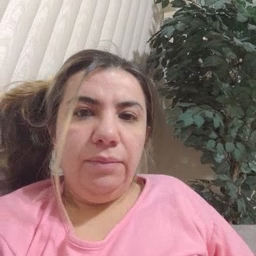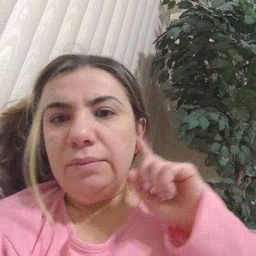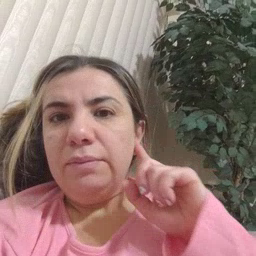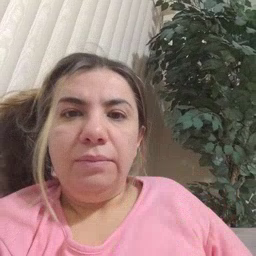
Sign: hear